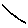
Label: line